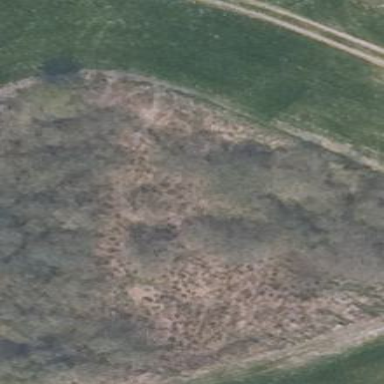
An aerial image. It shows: Area covered in scrub vegetation.